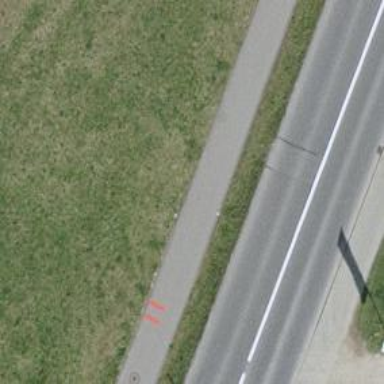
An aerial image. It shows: Asphalt cycleway.